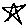
Label: star